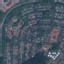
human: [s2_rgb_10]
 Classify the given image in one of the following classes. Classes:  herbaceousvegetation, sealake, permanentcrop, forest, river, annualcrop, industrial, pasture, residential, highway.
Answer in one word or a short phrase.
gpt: Residential